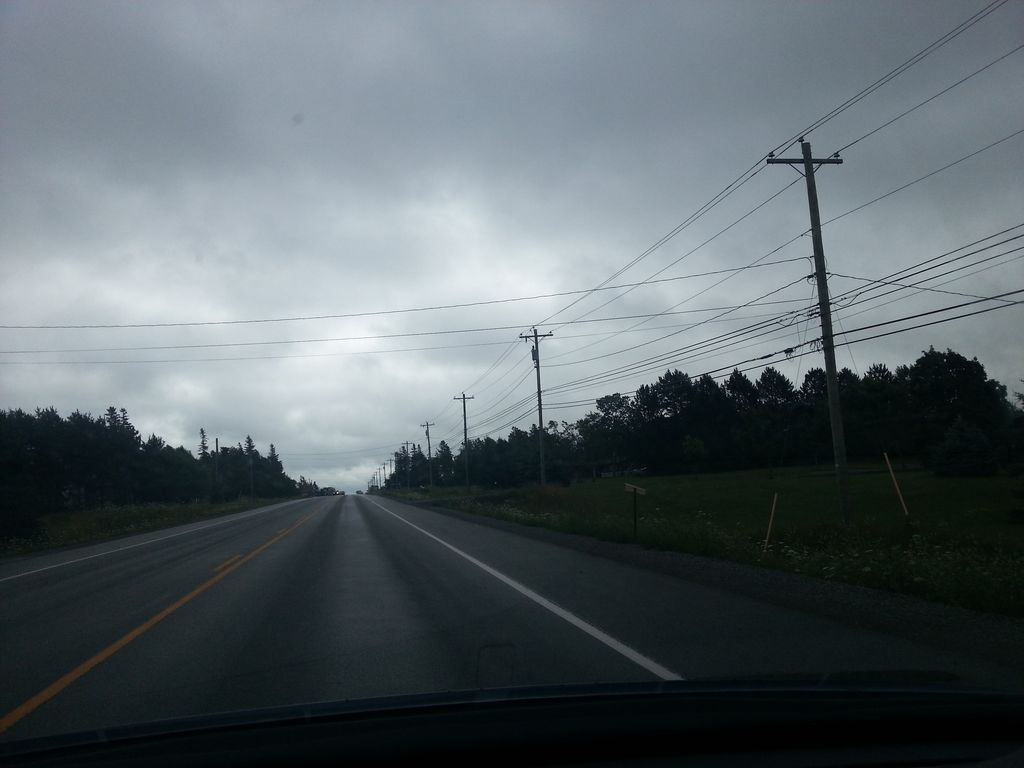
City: charlottetown